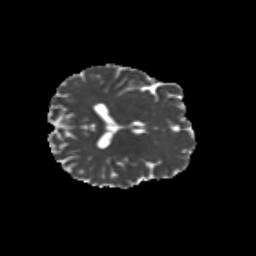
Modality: MD
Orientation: axial
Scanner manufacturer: siemens
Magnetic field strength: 3 T
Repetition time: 9.2 s
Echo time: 0.084 s